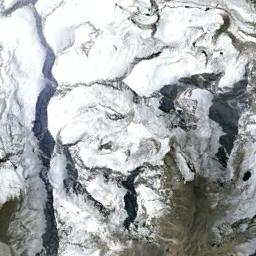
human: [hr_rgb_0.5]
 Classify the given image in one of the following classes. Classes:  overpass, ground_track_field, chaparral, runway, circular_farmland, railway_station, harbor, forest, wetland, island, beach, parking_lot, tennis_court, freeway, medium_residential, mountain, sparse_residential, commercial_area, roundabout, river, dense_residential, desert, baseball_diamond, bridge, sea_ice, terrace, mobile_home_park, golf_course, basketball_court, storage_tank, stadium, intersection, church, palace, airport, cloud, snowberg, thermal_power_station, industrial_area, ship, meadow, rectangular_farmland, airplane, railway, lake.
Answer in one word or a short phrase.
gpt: snowberg